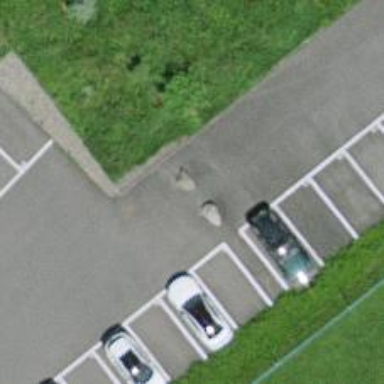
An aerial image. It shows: Bollard.